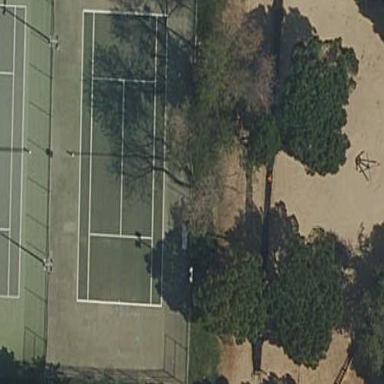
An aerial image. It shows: Asphalt tennis court on pitch.